Question: I have a string like this:
m<-"abcdabcdbcadacbddabcc..."
I would like to generate a matrix like this:

How can I do that in r?
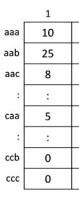
Answer: This gives what I believe you're after:
'''
m <- "abcdabcdbcadacbddabcc"
library(qdap)
chars <- unique(unlist(strsplit(m, "")))
terms <- paste2(expand.grid(rep(list(chars), 3)), sep="")
t(counts(termco(m, match.list=sort(terms)))[, -c(1:2)])
'''
Output:
'''
1
aaa 0
aab 0
aac 0
aad 0
aba 0
.
.
.
dcc 0
dcd 0
dda 1
ddb 0
ddc 0
ddd 0
'''